Question: What is meant by point in sandboxed solutions resource quota. 1point equals to what?
Is it regarding any usage of that solution in the sharepoint site. Can you please any clarify this confusion?

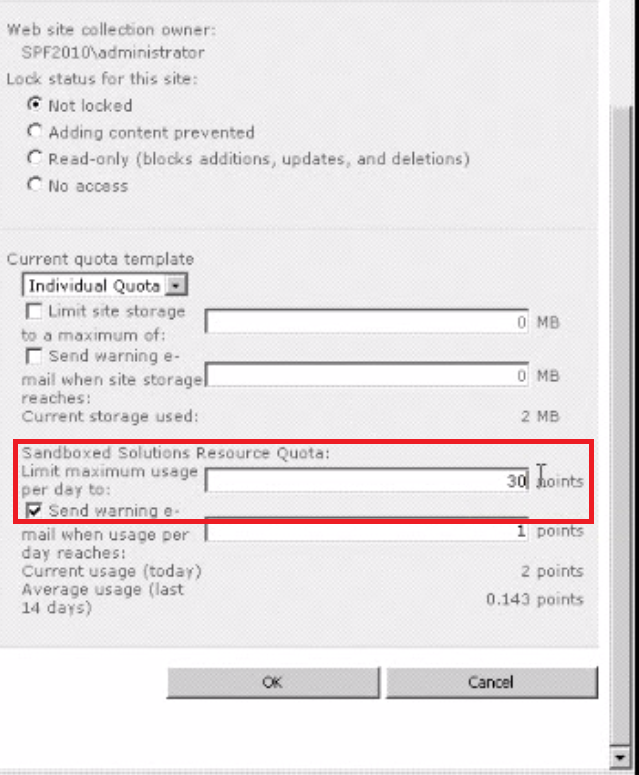
Answer: Its not a simple answer -
<URL>
I don't belive that Microsoft is open about what exactly constitute a 'point'
> resource points. These points accumulate based on a that takes into account the use of resources in the 15
resource categories